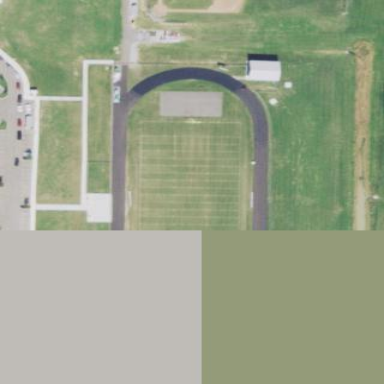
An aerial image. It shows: American football pitch.